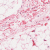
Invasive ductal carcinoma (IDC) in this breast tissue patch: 0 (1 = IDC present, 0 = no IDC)